Aerial crown-view tile of a tropical tree (Barro Colorado Island, Panama), acquired 20250124:
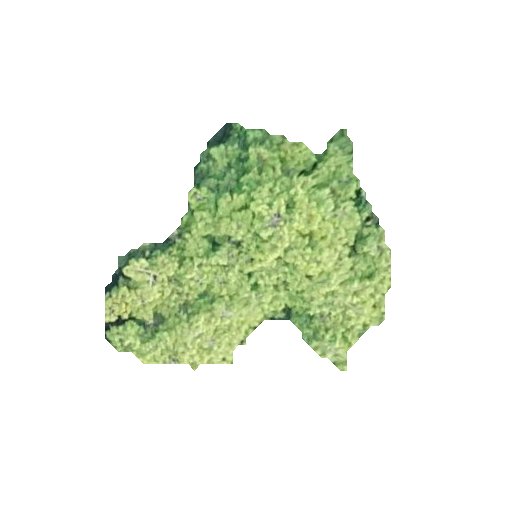
Species: Virola surinamensis
GBIF accepted scientific name: Virola surinamensis
Crown area: 69.944 m²